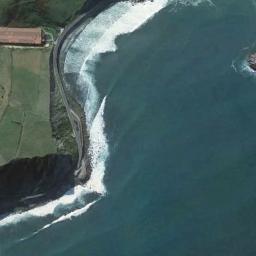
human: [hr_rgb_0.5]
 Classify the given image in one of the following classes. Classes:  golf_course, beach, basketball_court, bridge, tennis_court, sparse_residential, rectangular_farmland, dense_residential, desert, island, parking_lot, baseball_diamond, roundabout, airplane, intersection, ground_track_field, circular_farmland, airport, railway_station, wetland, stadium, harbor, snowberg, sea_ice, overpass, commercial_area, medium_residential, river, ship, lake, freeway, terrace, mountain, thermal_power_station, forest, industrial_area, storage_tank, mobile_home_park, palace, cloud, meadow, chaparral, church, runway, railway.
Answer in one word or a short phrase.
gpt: beach